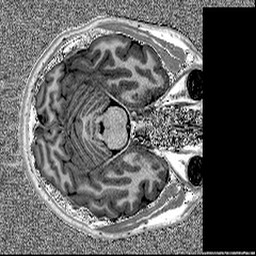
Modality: MP2RAGE
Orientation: axial
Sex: male